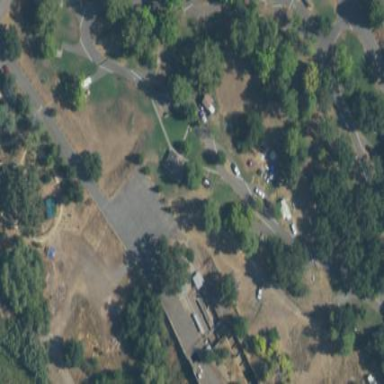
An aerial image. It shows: Campsite where tents and caravans are allowed.